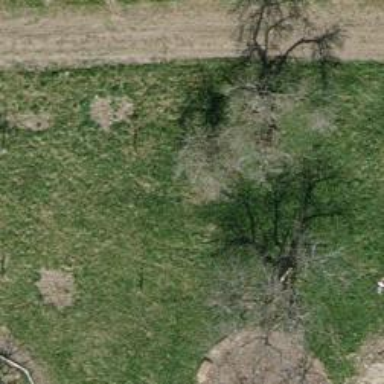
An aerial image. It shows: Agricultural area with variety of deciduous broadleaved trees. It is orchard with lush trees.